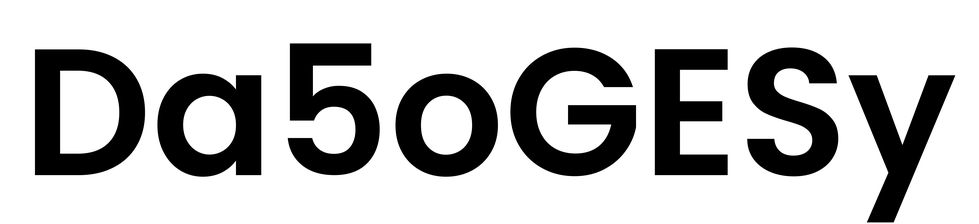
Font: Poppins-SemiBold